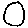
Label: circle